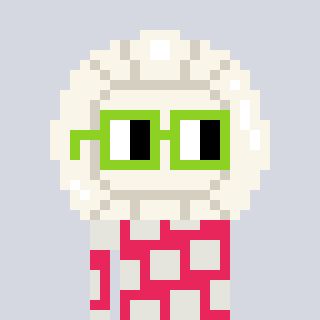
a pixel art character with square light green glasses, a volleyball-shaped head and a redpinkish-colored body on a cool background